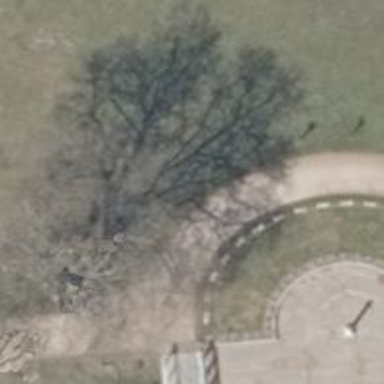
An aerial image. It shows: Deciduous tree of the Robinia genus located in park.